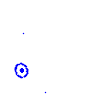
Particle: pion